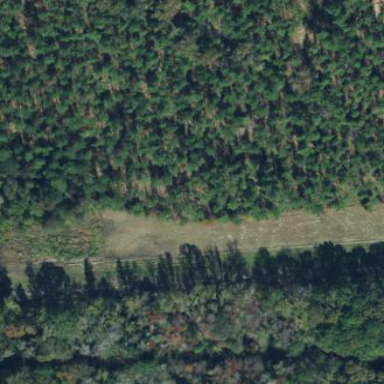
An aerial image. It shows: Evergreen needle-leaved forest.